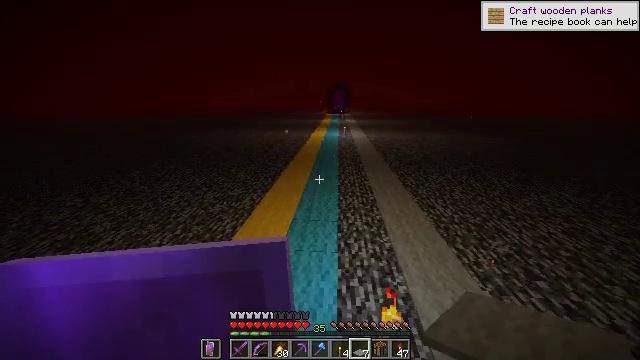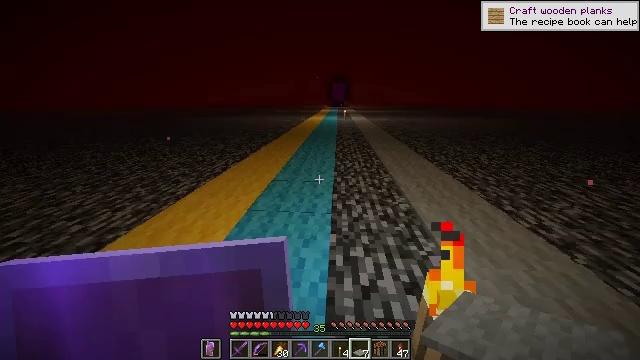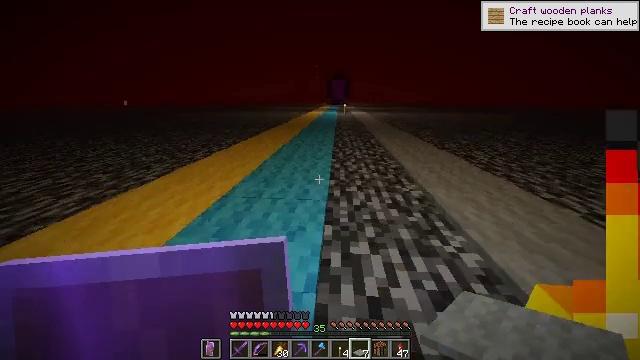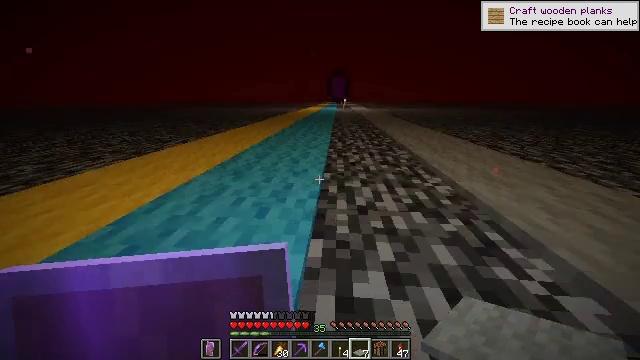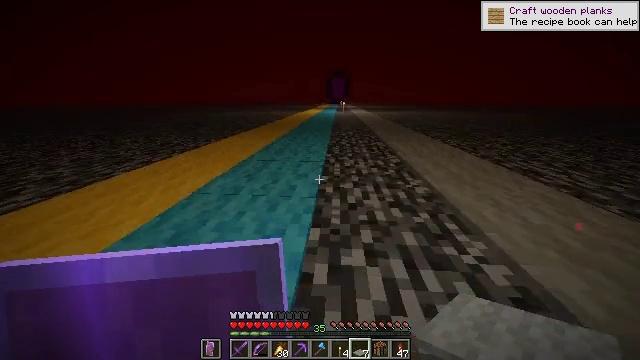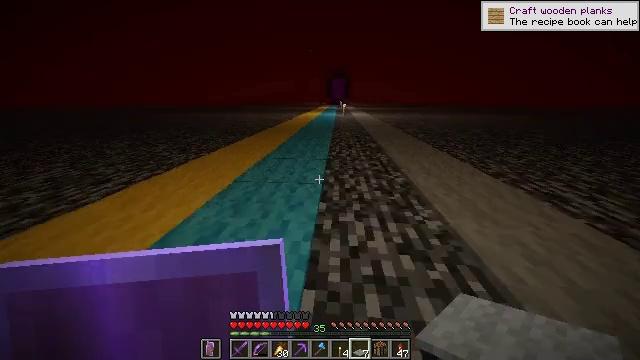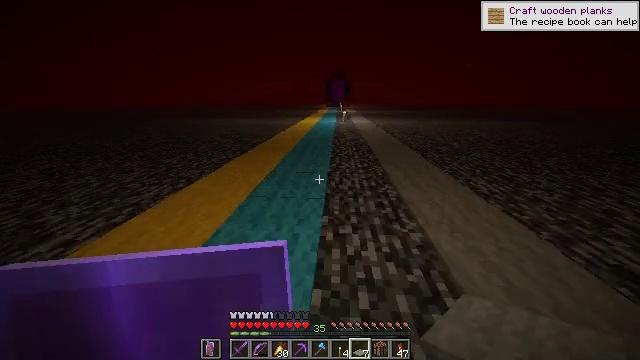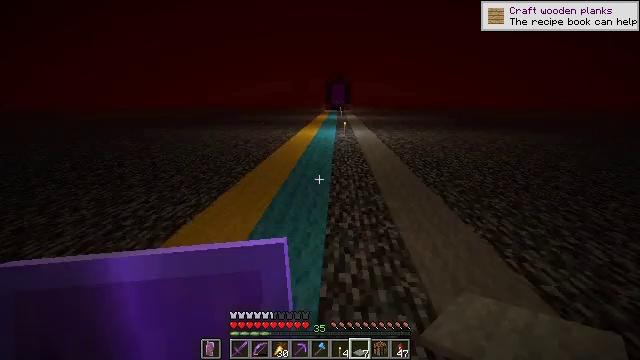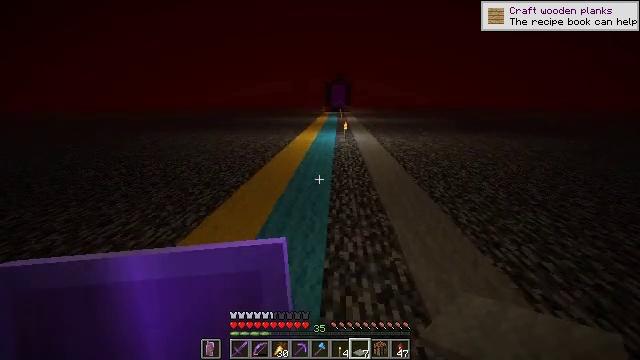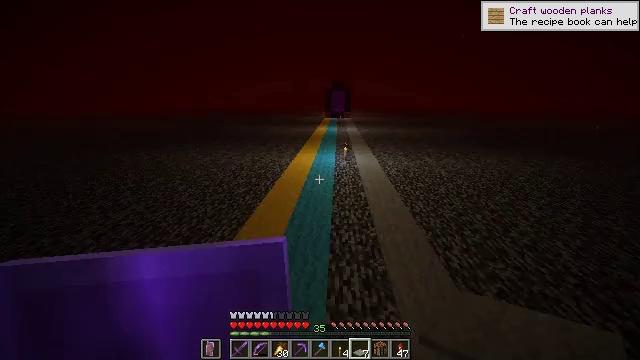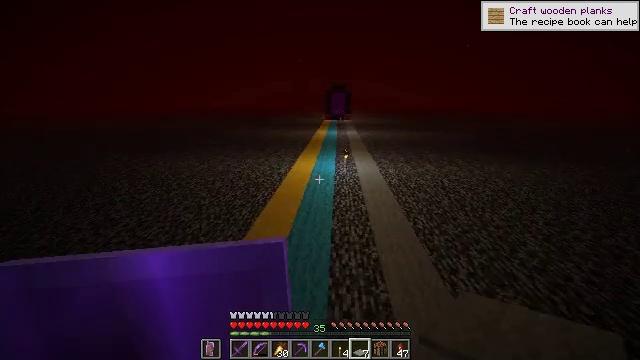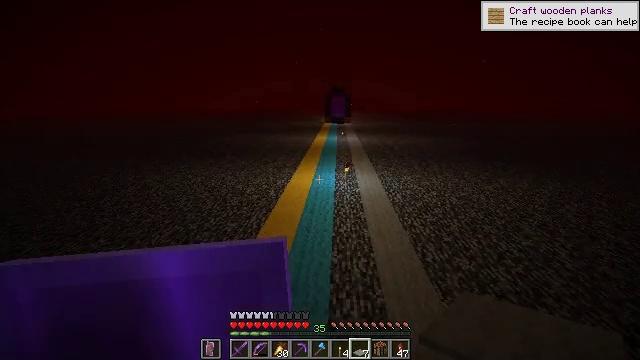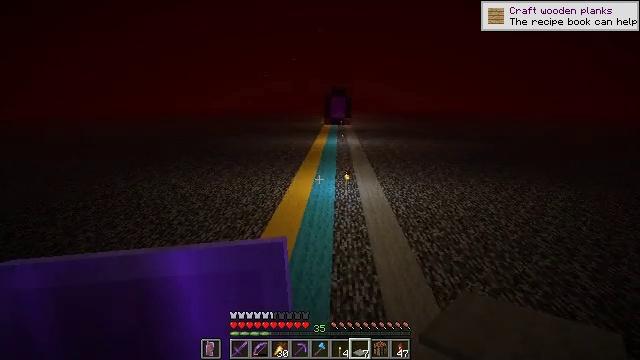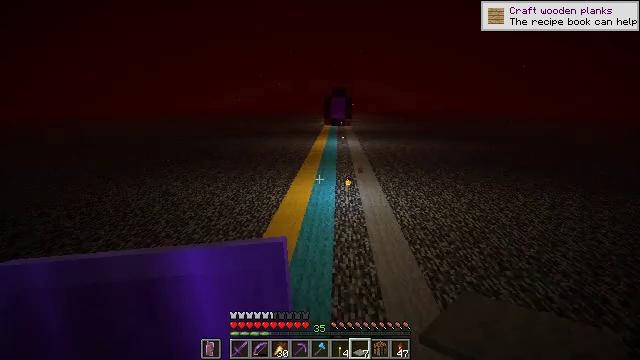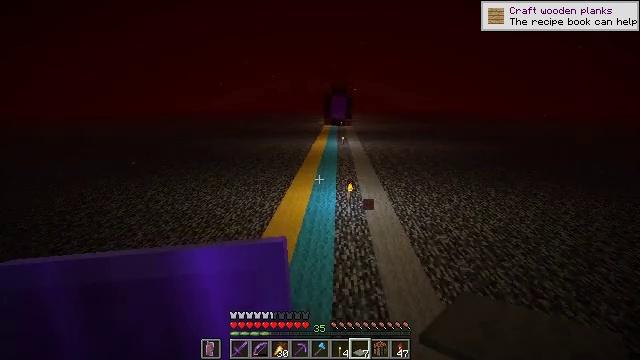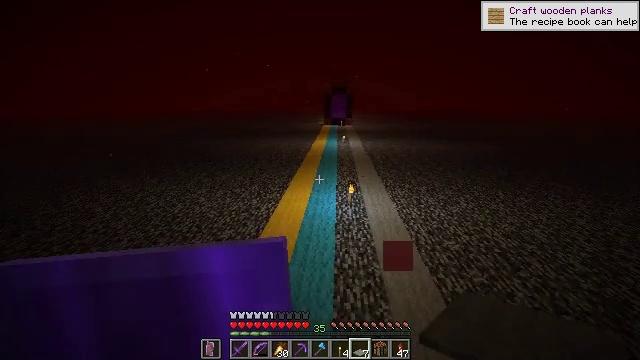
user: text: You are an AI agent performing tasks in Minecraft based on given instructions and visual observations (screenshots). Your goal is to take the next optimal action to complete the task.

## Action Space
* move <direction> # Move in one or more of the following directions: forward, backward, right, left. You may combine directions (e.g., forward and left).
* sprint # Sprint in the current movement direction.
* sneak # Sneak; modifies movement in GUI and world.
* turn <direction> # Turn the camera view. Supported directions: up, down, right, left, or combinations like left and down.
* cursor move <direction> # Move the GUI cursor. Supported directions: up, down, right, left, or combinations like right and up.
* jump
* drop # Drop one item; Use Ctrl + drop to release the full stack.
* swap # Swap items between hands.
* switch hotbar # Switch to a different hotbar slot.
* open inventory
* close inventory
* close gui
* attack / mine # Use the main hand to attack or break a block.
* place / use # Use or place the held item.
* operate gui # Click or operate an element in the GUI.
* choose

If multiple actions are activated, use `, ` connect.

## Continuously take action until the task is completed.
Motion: motion action
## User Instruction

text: Gather the yellow carpet.
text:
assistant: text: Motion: move forward, sprint, jump
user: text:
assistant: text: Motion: move forward, sprint, jump
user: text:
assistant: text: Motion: move forward, sprint, jump
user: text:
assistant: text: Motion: move forward, sprint, jump
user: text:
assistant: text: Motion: move forward, sprint, jump
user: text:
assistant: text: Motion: move forward, sprint, jump
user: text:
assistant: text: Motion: move forward, sprint, jump
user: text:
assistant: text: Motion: move forward, sprint
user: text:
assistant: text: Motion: move forward, sprint
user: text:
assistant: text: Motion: move forward, sprint
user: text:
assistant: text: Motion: move forward, sprint
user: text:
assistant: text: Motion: move forward, sprint
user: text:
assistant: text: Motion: move forward, sprint
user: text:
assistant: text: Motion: move forward, sprint
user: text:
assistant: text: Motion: move forward, sprint
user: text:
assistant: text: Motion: move forward, sprint, jump
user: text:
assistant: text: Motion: move forward, sprint, jump
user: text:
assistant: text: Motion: move forward, sprint, jump
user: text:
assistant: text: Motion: move forward, sprint, jump
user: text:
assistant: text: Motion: move forward, sprint, jump
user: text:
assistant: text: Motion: move forward, sprint, jump
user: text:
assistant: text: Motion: move forward, sprint, jump
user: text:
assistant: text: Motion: move forward, sprint, jump
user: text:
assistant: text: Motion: move forward, sprint, jump
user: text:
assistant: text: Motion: move forward, sprint, jump
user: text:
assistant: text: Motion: move forward, sprint, jump
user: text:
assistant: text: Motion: move forward, sprint
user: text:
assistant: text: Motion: move forward, sprint
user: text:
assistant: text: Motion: move forward, sprint
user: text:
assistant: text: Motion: move forward, sprint